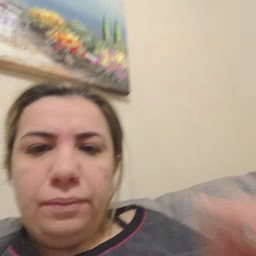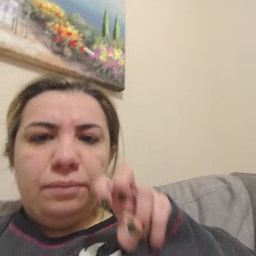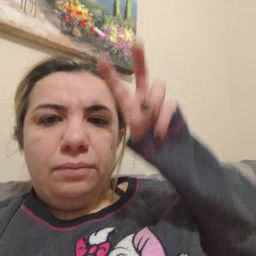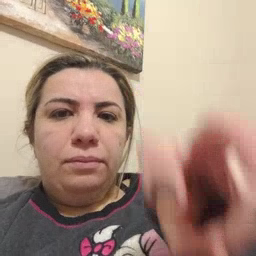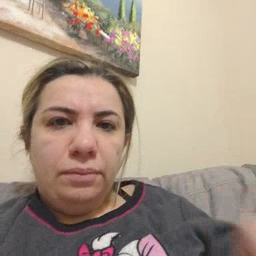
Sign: jump